Field crop: tomato
Growth stage: 1
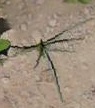
Species: cyperus